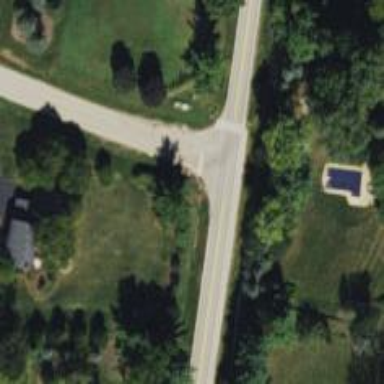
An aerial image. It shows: Stop road.